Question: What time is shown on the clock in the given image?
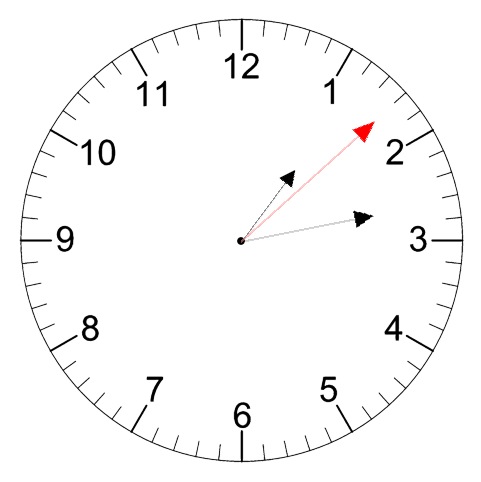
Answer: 01:13:08